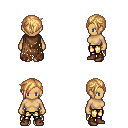
a pixel art fantasy rpg character, female body template, human, tanned skin, brown tattered cape, gold greaves, light blonde pixie cut hairstyle, brown shoes, four views (front, back, left, right), 2x2 character sprite sheet, small pixel art, hard edges, no anti-aliasing